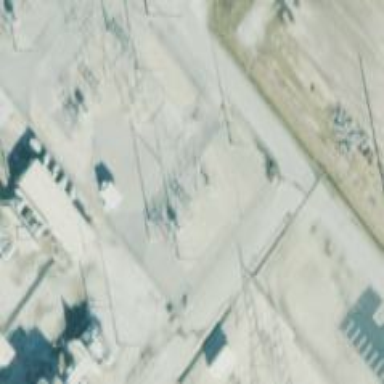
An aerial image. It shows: Switch used for power control.